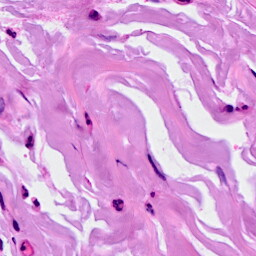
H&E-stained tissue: Breast